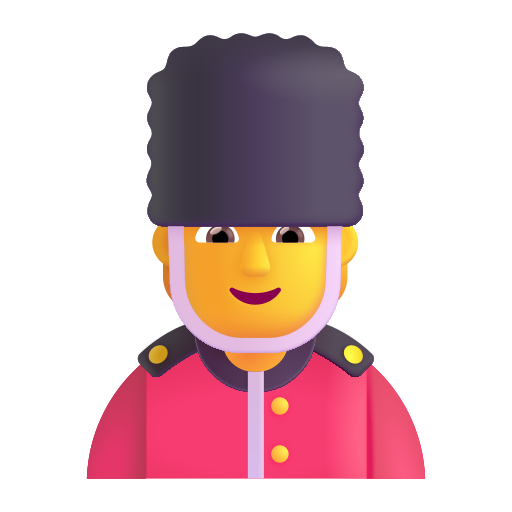
guard color default